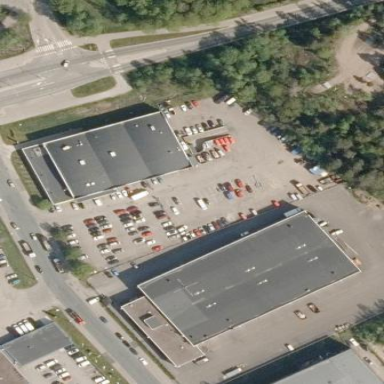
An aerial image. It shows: Warehouse building.